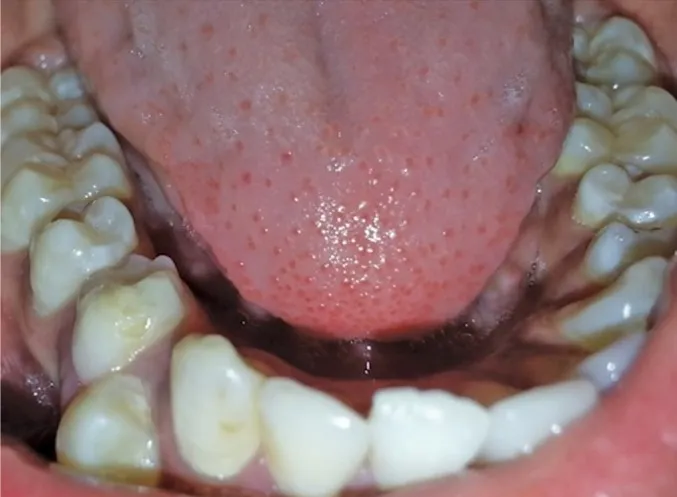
Retained right mandibular primary first molar.
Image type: medical_photograph (oral_photograph)